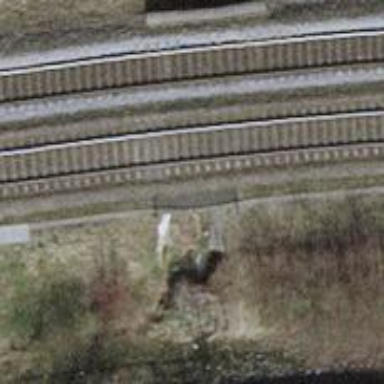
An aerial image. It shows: Tunnel.